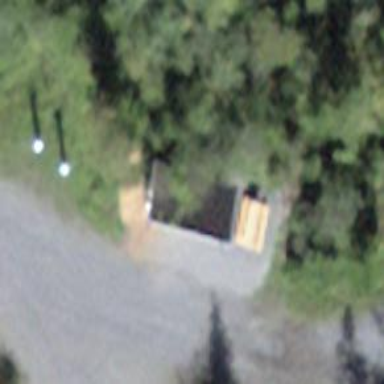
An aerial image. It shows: Shelter.